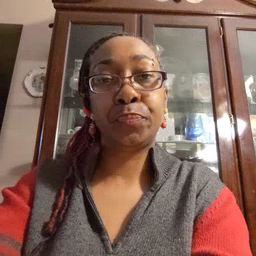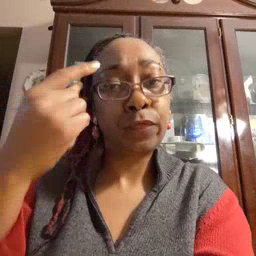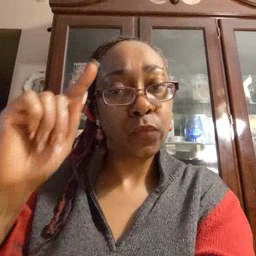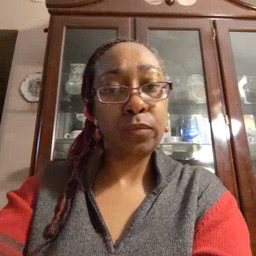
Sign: for